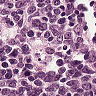
Metastatic tissue present: no